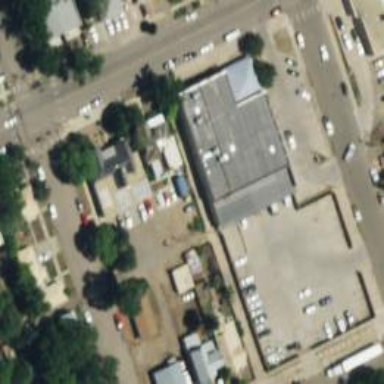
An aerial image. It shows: Post office.